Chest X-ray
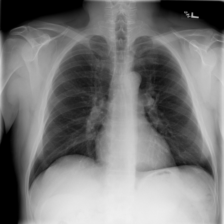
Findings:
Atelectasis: negative
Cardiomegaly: negative
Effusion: negative
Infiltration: positive
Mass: negative
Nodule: negative
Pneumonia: negative
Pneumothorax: negative
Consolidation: negative
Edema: negative
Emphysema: negative
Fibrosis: negative
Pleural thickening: negative
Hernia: negative